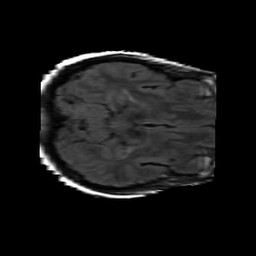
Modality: FLAIR
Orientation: axial
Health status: ill
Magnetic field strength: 3 T